Interaction volume radius: 5 \u00c5
Interaction volume height: 25 \u00c5
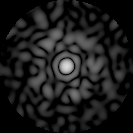
Disorder parameter: 0.8549